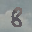
Label: 8